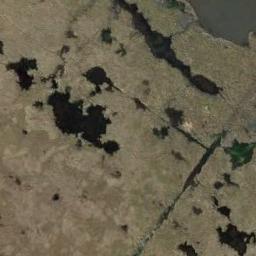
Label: wetland